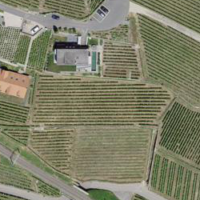
EUNIS habitat code: 40
Species observed at this site:
Cymbalaria muralis